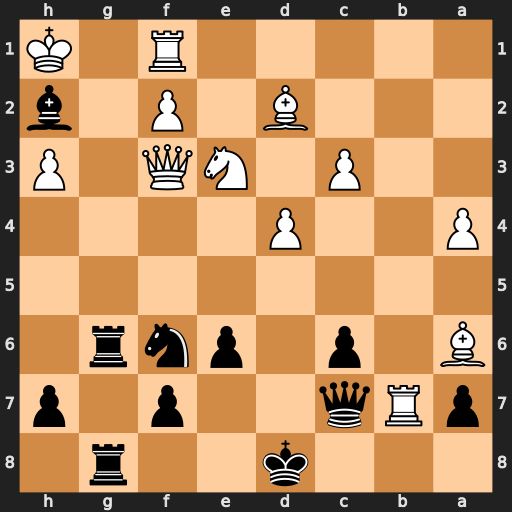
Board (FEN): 3k2r1/pRq2p1p/B1p1pnr1/8/P2P4/2P1NQ1P/3B1P1b/5R1K
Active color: b
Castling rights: -
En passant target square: -
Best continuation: Rg1+ Rxg1 Rxg1#